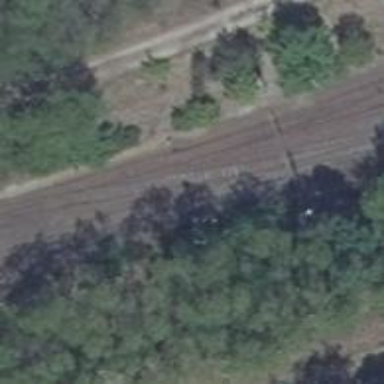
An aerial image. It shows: Rail yard with electrified contact lines for railway operations.